七年级 · 组合几何学
图1是长为 $a$, 宽为 $b(a>b)$ 的小长方形纸片, 将6张如图1的纸片按图2的方式不重叠地放在长方形 $A B C D$ 内, 已知 $C D$ 的长度固定不变, $B C$ 的长度可以变化, 图中阴影部分(即两个长方形)的面积分别表示为 $S_{1}, S_{2}$, 若 $S=S_{1}-S_{2}$, 且 $S$ 为定值, 则 $a, b$ 满足的关系是 ( )

图 1

图2
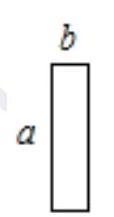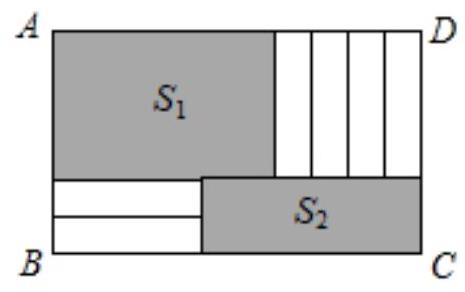
$a=2 b$
B. $a=3 b$
C. $a=4 b$
D. $a=5 b$

第 II 卷（非选择题）
答案: A
解析:

【分析】

设 $B C=n$, 先算求出阴影的面积分别为 $S_{1}=a(n-4 b), S_{2}=2 b(n-a)$, 即可得出面积的差为 $S=$ $S_{1}-S_{2}=(a-2 b) n-2 a b$, 因为 $S$ 的取值与 $n$ 无关, 即 $a-2 b=0$, 即可得出答案.

本题主要考查了整式的加减运算, 读懂题意列出两块阴影部分面积的代数式是解决本题的关键.

【解答】

解：设 $B C=n$,

则 $S_{1}=a(n-4 b), S_{2}=2 b(n-a)$,

所以 $S=S_{1}-S_{2}=a(n-4 b)-2 b(n-a)=(a-2 b) n-2 a b$,

因为当 $B C$ 的长度变化时, $S$ 的值不变,

所以 $S$ 的取值与 $n$ 无关,

所以 $a-2 b=0$,

即 $a=2 b$.

故选: $A$.